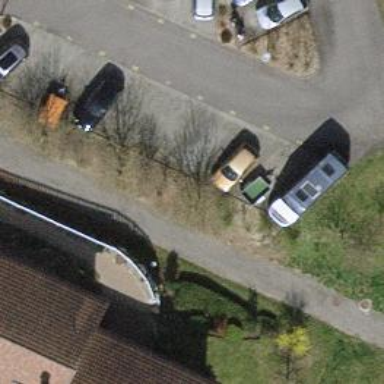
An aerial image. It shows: Parking area.